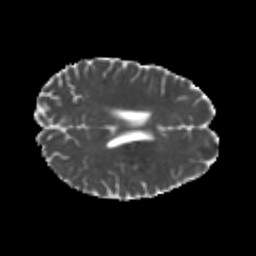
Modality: MD
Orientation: axial
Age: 24
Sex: male
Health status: healthy
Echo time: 0.074 s